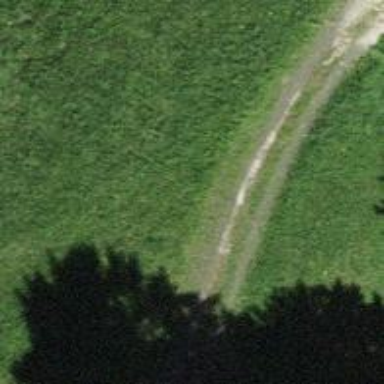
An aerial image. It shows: Gravel track.